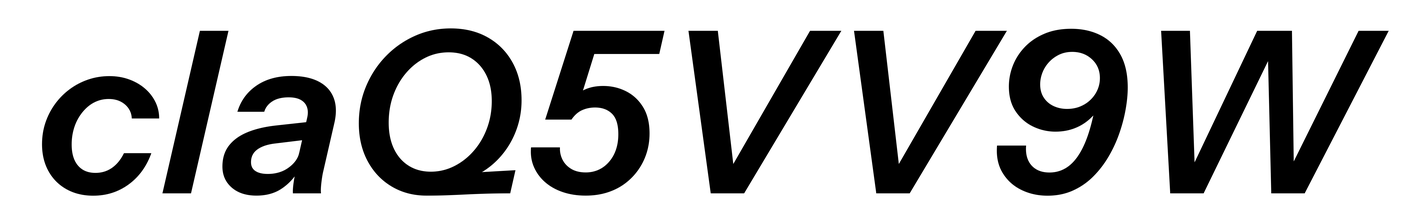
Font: InstrumentSans-Italic_SemiBold_Italic